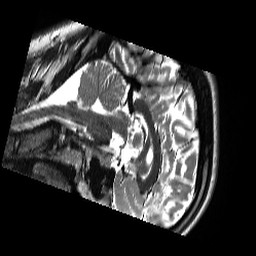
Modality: T2w
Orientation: sagittal
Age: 20
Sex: male